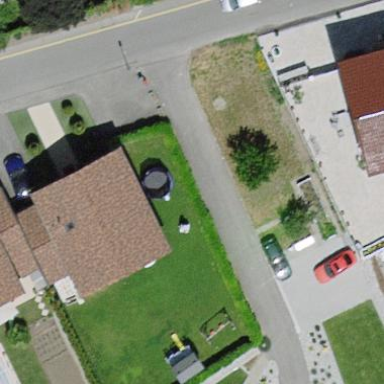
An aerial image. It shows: Semi-detached house.